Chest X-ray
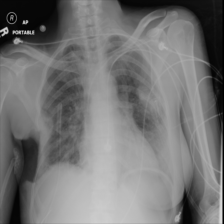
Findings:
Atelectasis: negative
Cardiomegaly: negative
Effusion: negative
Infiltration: negative
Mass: negative
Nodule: negative
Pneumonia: negative
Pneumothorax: negative
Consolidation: negative
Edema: negative
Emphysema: negative
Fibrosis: negative
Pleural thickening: negative
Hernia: negative